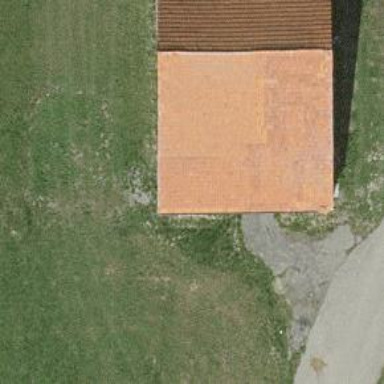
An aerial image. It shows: Cowshed building.